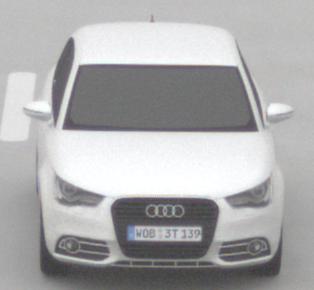
Make: Audi
Model: A1 Sportback 1.2 TFSI
Detailed model: A1 (8X) Sportback
Model produced from: 2012/03
Model produced until: 2014/11
Doors: 5
Color: white
Road condition: dry road
Daytime: midday
Contrast: low contrast